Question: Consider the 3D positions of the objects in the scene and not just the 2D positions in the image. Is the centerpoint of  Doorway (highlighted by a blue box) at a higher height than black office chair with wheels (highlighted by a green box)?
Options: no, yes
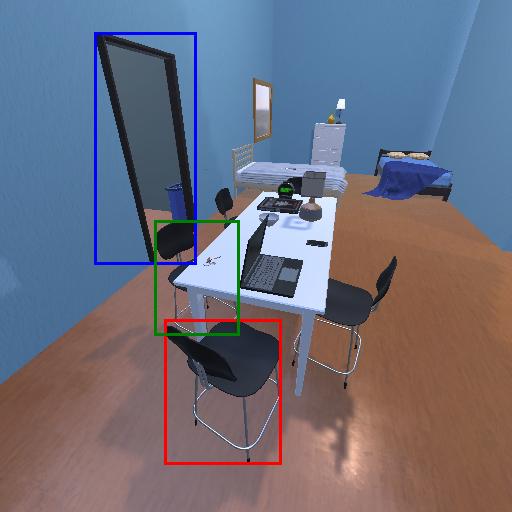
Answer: no